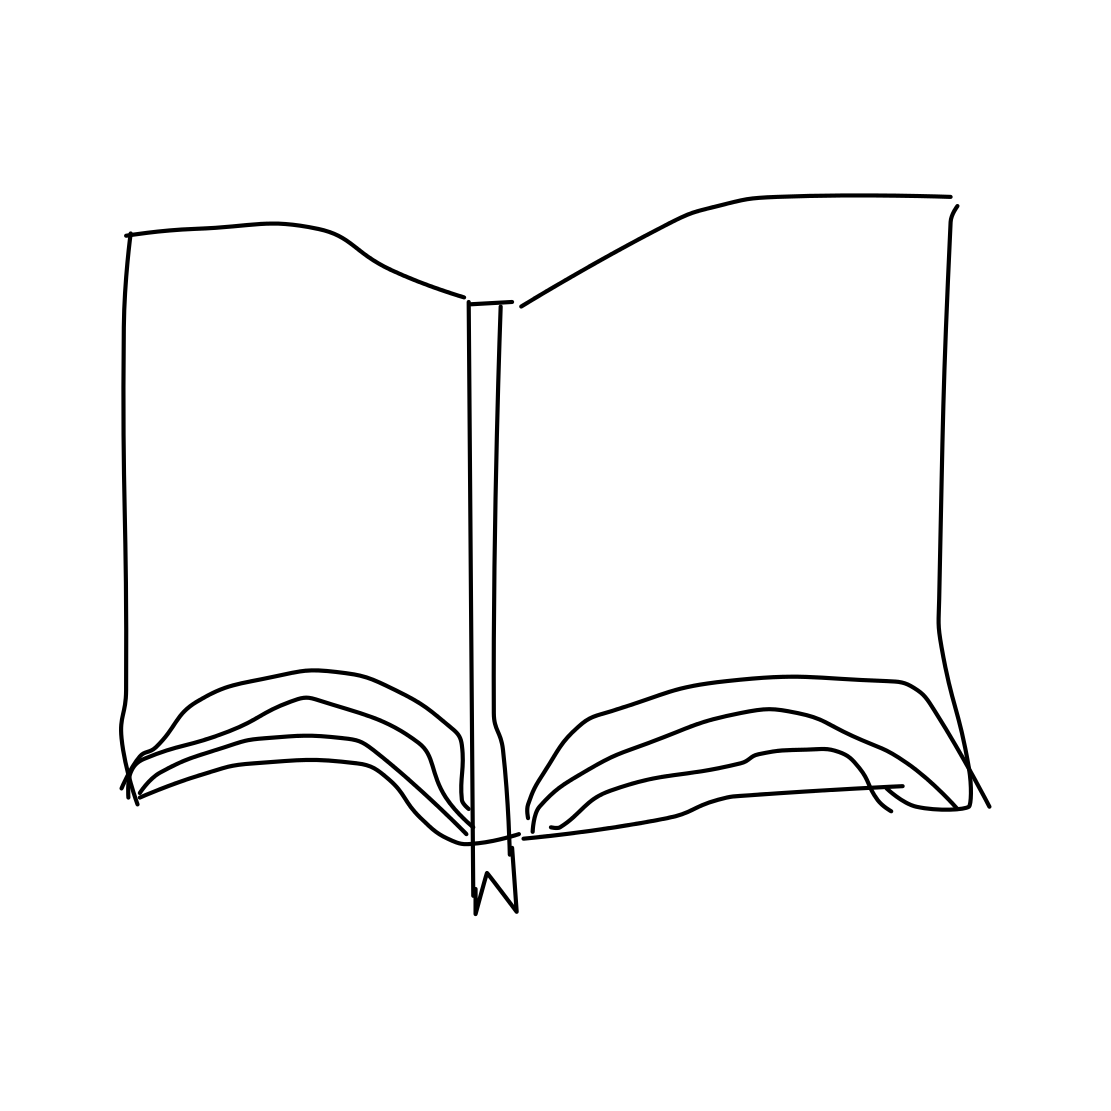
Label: book